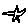
Label: star